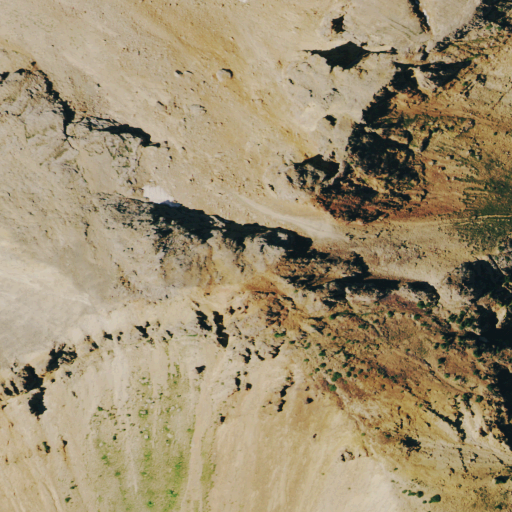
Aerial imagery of mountain in Colorado named Burwell Peak containing barren land and grassland